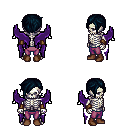
a pixel art fantasy rpg character, male body template, skeleton, purple wings, magenta pants, raven pixie cut hairstyle, cloth bracers, brown shoes, four views (front, back, left, right), 2x2 character sprite sheet, small pixel art, hard edges, no anti-aliasing